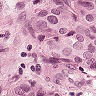
Metastatic tissue present: yes